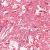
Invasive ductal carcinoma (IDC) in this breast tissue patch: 0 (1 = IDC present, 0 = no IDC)